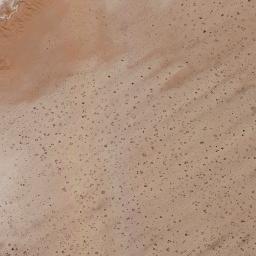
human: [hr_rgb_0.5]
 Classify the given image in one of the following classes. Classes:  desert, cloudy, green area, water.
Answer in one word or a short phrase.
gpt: desert